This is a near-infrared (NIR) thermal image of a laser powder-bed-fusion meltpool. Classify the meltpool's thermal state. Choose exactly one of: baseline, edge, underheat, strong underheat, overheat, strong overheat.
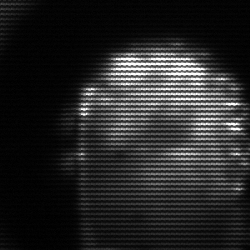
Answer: baseline